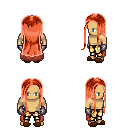
a pixel art fantasy rpg character, male body template, human, tanned skin, maroon cape, gold greaves, red extra-long hairstyle, metal gloves, brown slippers, four views (front, back, left, right), 2x2 character sprite sheet, small pixel art, hard edges, no anti-aliasing